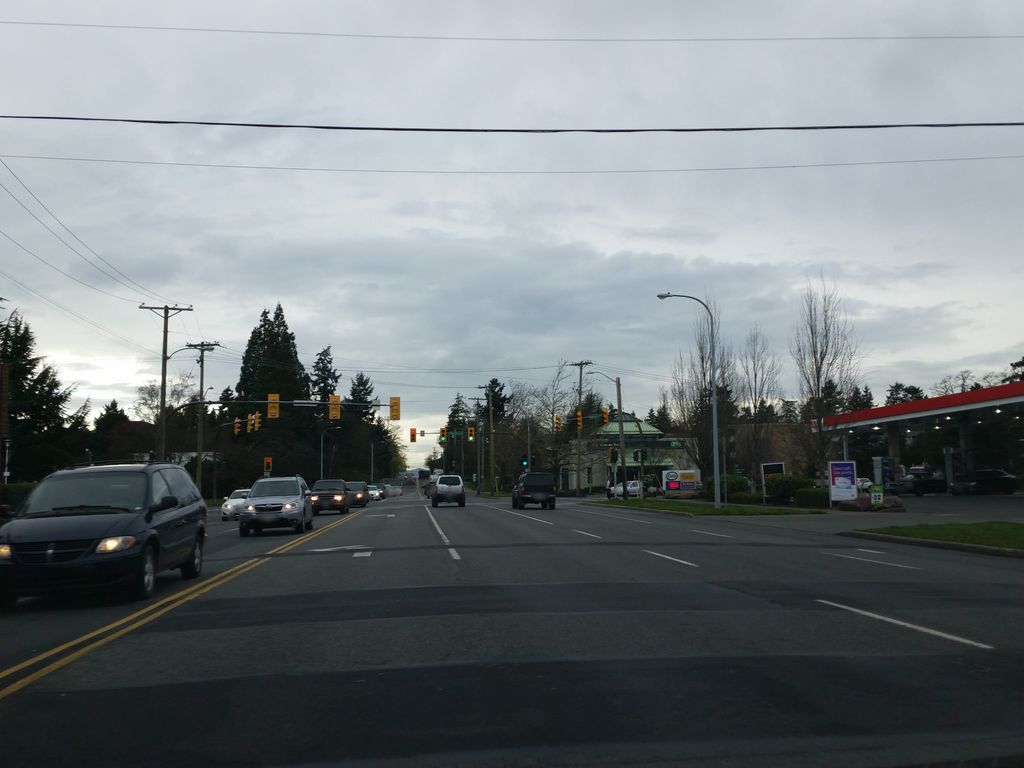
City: victoria